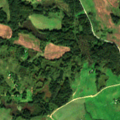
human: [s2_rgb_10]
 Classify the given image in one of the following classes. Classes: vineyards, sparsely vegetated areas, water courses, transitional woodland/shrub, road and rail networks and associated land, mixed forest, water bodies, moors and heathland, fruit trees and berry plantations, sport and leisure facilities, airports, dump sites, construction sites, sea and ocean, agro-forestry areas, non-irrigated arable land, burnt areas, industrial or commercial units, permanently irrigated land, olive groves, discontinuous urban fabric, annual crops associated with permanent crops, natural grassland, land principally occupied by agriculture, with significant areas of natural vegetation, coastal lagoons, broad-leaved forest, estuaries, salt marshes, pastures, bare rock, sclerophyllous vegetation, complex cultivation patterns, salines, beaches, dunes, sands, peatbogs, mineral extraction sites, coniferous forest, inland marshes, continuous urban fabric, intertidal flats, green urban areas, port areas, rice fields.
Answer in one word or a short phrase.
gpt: non-irrigated arable land, pastures, complex cultivation patterns, land principally occupied by agriculture, with significant areas of natural vegetation, mixed forest, transitional woodland/shrub